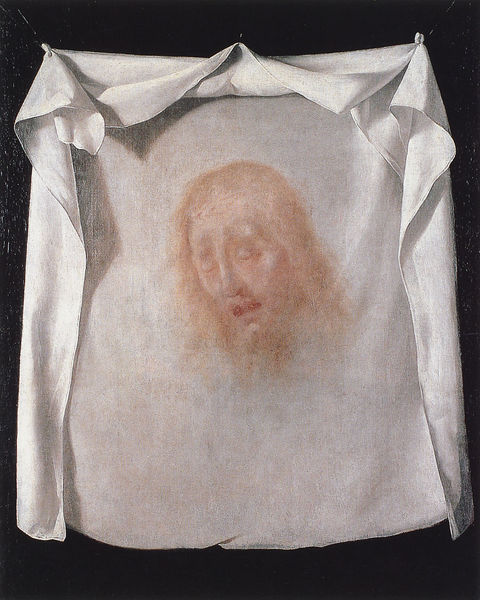
Titel: Das hl. Gesicht
Künstler: Francisco de Zurbarán
Institution: Bilbao, Museo de Bellas Artes
Schlagwörter: gemälde, kopf, weiß, hintergrund, schwarz, rot, tuch, bart, augen, falten, gesicht, leiche, tot, haare, laken, blut, geschlossene augen, christus, jesus, jesus christus, kreuzigung, pieta, leiden, aufgehängt, beweinung, jesu, veronika, christi, grabtuch, schweißtuch, schmerzensmann, geöffneter mund, seufzen